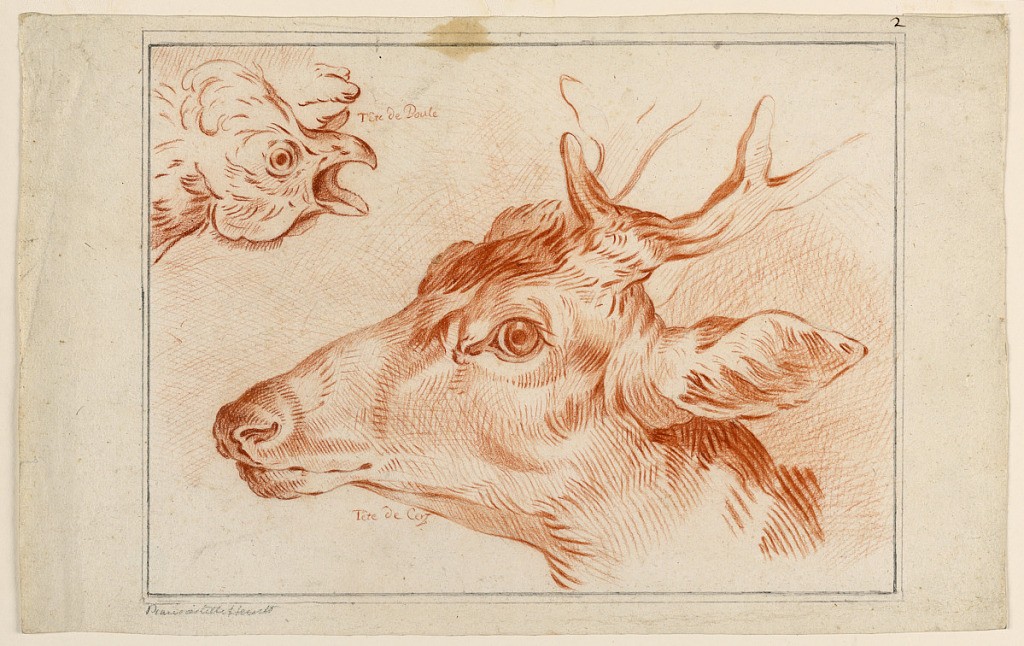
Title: Study of the Heads of a Chicken and Stag
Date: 1775–1825
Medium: Red crayon on paper
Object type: Print
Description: Study of the Heads of a Chicken and Stag Both shown in profile. The chicken is above at left, facing right with an open beak. The stag is below, facing left.